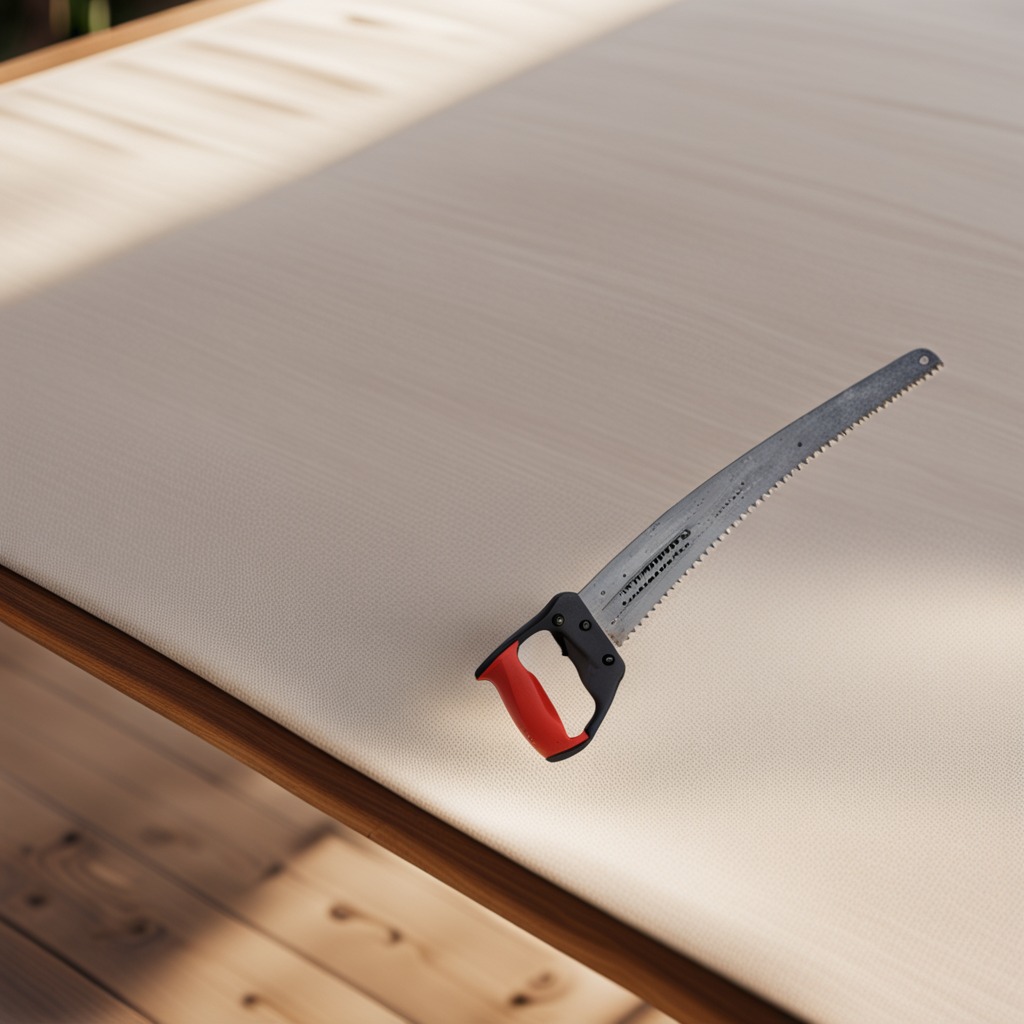
A metal saw is lying on the wooden table in the outdoor workshop.